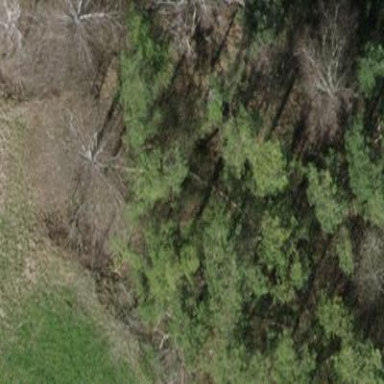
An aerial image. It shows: Mixed forest with various types of leaves.